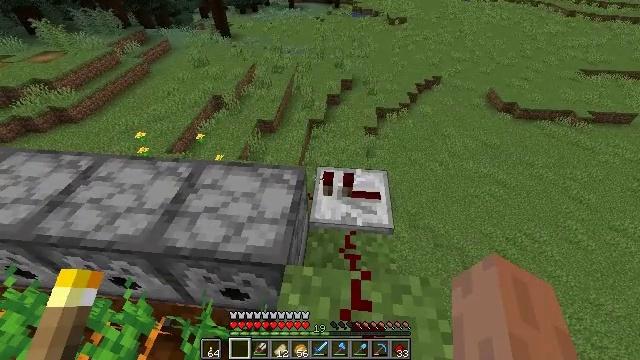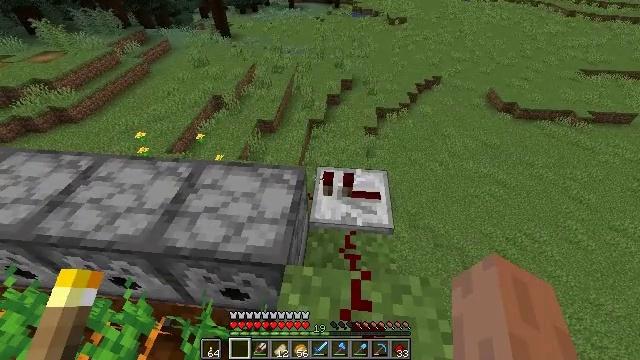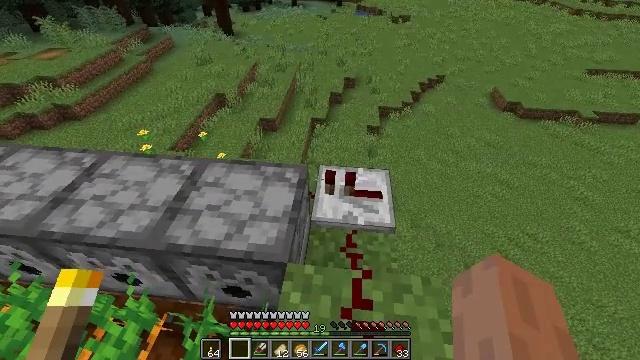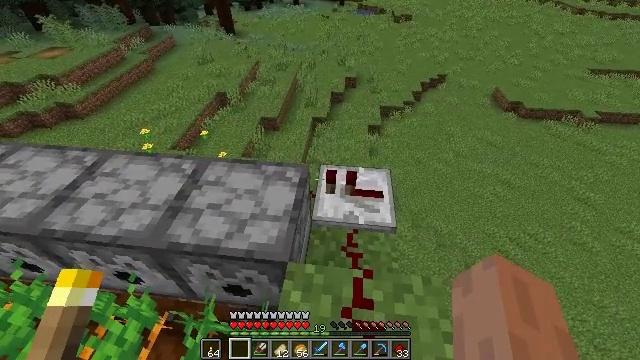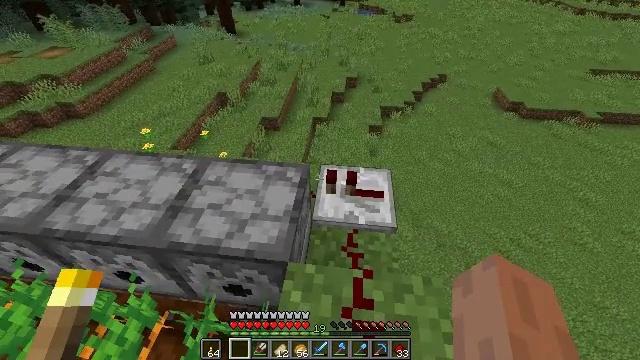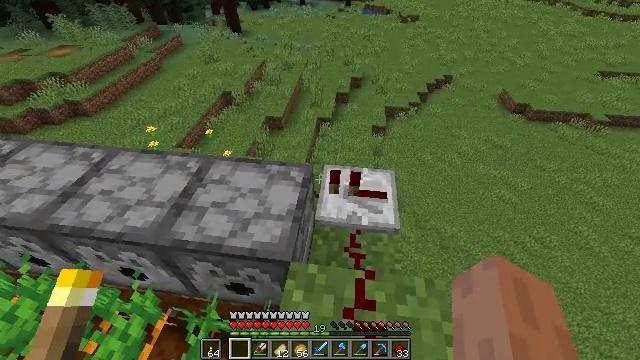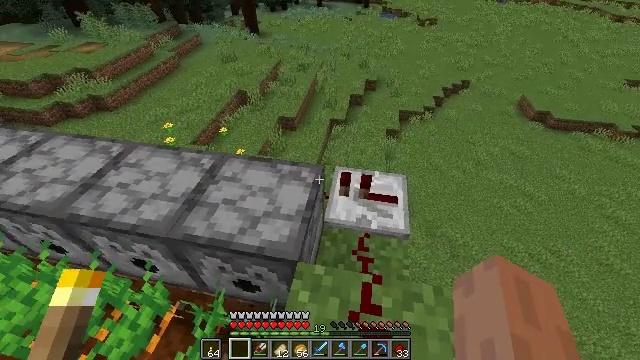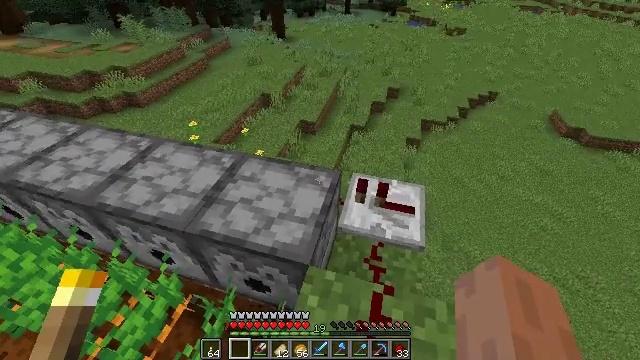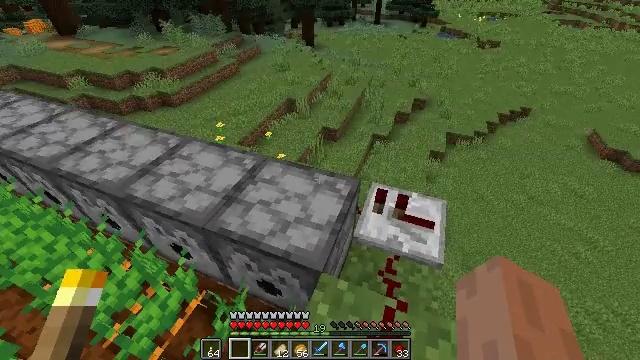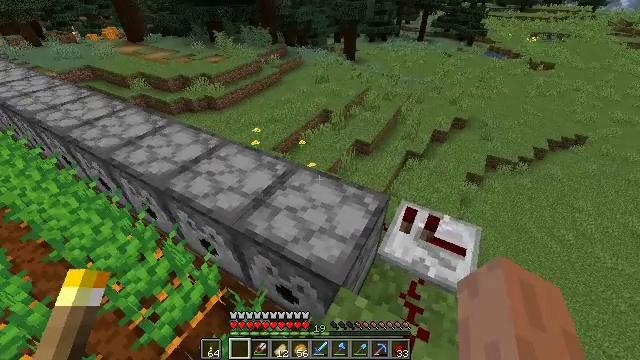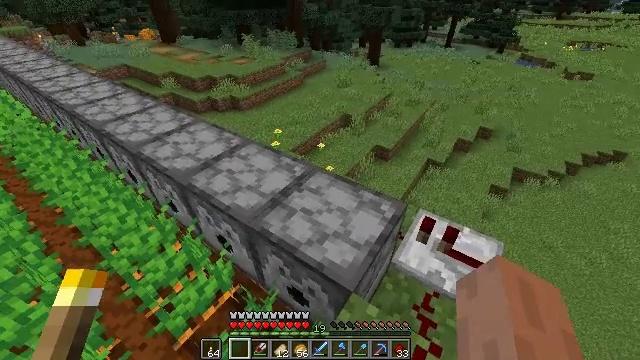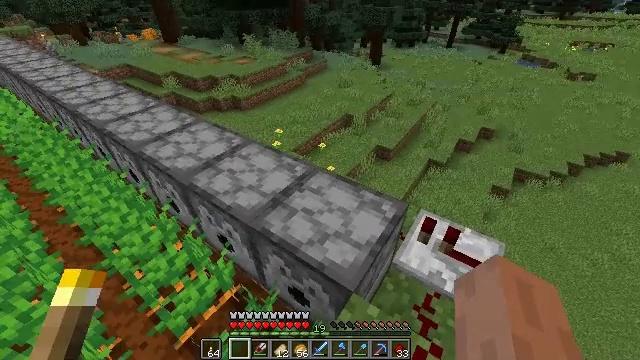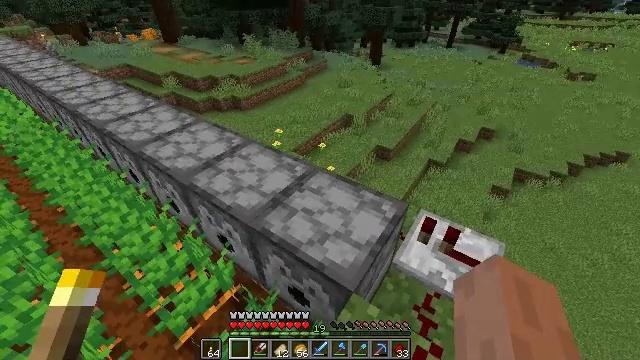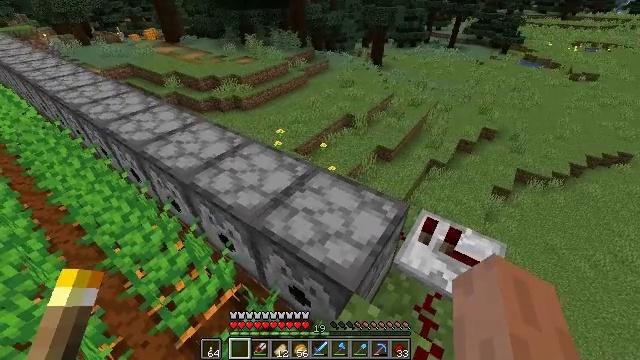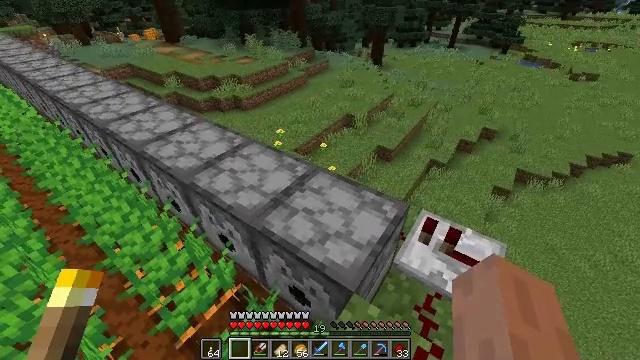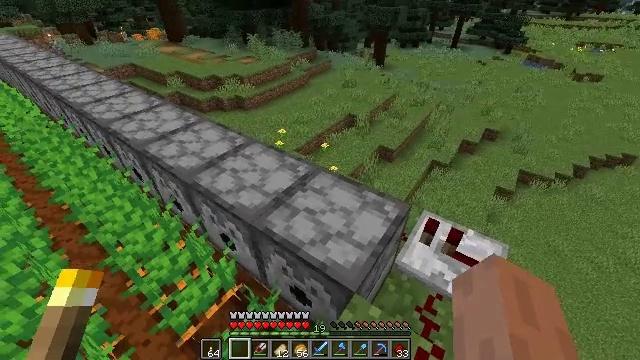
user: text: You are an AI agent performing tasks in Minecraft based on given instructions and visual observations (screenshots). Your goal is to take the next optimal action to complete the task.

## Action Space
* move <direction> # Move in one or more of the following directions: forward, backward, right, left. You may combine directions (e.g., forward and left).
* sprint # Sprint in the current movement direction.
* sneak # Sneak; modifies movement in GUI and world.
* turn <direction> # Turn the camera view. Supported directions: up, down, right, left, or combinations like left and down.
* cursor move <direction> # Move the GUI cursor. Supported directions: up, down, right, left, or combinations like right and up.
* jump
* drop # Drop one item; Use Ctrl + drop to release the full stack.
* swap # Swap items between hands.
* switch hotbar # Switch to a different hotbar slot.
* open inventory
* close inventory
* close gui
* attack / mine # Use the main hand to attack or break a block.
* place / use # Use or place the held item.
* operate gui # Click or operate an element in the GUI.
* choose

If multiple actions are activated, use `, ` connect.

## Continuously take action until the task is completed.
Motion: motion action
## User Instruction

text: Collect the repeater into your inventory.
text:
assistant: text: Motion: no_op
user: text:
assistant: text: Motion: no_op
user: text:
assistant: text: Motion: no_op
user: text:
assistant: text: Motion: no_op
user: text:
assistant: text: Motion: turn left
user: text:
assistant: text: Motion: turn left
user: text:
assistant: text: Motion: turn left and up
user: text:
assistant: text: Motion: turn left and up
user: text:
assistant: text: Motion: turn left and up
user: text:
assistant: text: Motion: turn left
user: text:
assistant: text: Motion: no_op
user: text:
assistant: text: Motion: no_op
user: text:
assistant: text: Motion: no_op
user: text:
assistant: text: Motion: no_op
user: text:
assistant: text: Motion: no_op
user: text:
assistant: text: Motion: turn left
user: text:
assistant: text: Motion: turn left
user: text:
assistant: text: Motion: turn left
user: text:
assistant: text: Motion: turn left
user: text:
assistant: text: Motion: turn left
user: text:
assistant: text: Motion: turn left
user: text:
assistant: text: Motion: no_op
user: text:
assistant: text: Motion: no_op
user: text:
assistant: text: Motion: no_op
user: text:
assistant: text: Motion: no_op
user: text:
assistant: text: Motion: no_op
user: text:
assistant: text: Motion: no_op
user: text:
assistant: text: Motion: no_op
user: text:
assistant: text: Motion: no_op
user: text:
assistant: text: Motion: no_op